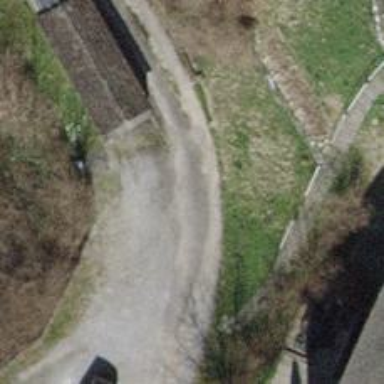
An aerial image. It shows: Unpaved service road.